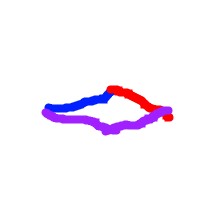
Shape: rhombus